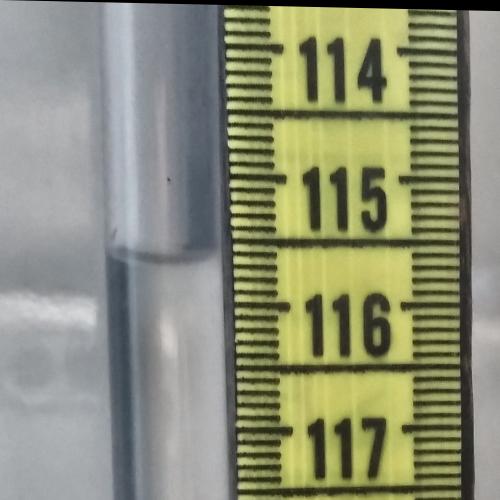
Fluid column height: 115.6 cm